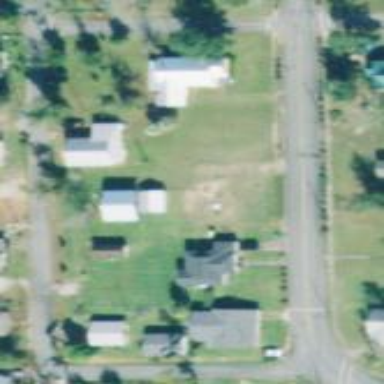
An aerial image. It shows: This residential area consists of single-family homes.